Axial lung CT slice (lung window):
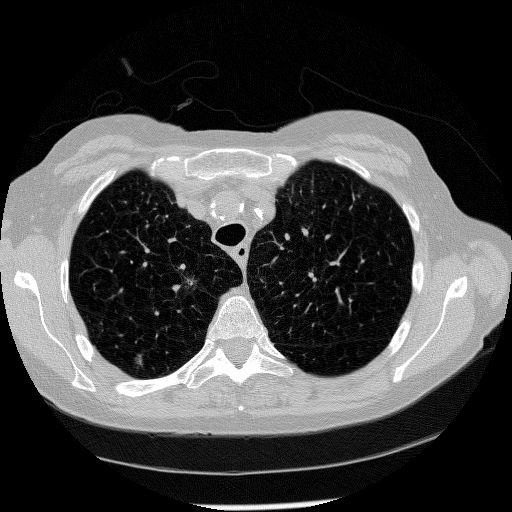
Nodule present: yes
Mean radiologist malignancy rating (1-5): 3.25